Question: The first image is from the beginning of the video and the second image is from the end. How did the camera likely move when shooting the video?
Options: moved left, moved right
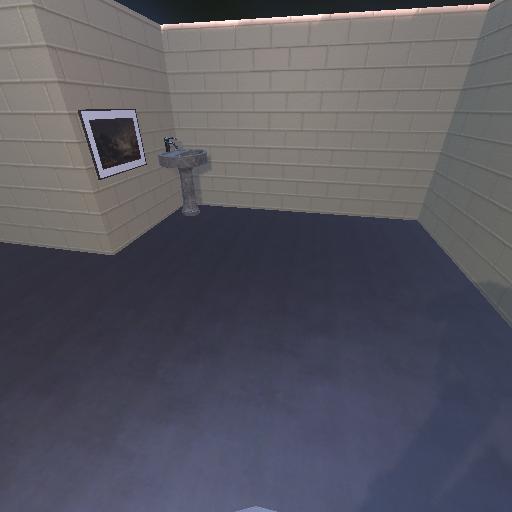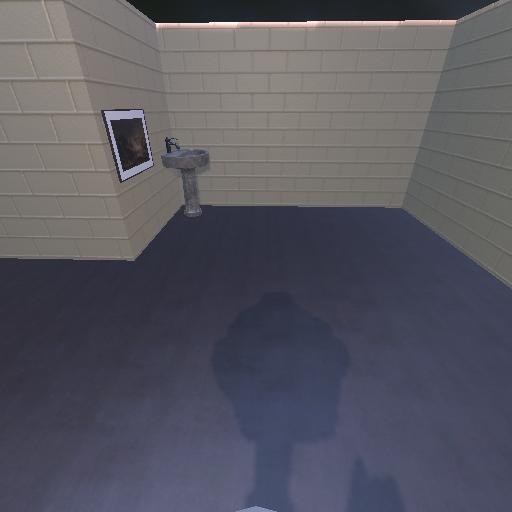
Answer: moved left